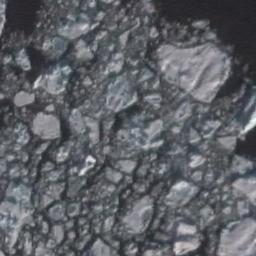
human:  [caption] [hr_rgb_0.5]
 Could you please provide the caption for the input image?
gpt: Countless ice cubes of various sizes are tightly connected into a large piece floating on the deep blue sea and covering the sea .

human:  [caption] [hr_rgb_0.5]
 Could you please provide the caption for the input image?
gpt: There are different shapes of sea ice .

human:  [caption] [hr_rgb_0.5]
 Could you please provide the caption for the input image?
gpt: A lot of sea ice of different sizes and thickness gathers together .

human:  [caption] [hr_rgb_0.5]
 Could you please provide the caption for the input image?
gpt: There are many ice on the black sea .

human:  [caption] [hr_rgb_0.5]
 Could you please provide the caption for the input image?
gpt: There are many sea ice linked into sheets .